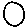
Label: circle